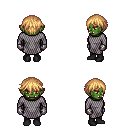
a pixel art fantasy rpg character, female body template, orc, green skin, chain mail, metal pants, light blonde short bangs hairstyle, metal gloves, black shoes, four views (front, back, left, right), 2x2 character sprite sheet, small pixel art, hard edges, no anti-aliasing